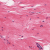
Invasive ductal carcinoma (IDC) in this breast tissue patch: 0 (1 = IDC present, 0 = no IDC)